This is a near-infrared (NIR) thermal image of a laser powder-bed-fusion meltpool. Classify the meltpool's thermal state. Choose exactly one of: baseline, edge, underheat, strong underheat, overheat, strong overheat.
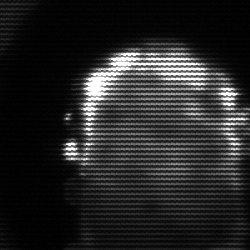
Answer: baseline